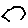
Label: hexagon